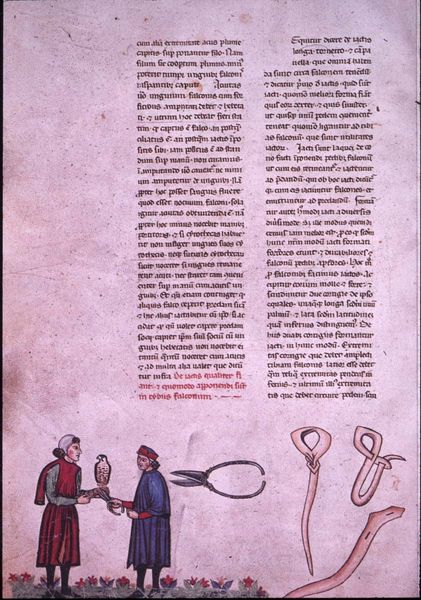
Titel: Falkenbuch Friedrichs des II.; De arte venandi cum avibus
Institution: Rom, Biblioteca Vaticana
Schlagwörter: blau, falke, mann, vogel, menschen, blume, blumen, hut, männer, rot, wiese, haube, mütze, mützen, gewand, schrift, stab, schere, buch, text, buchstabe, buchstaben, greif, greifvogel, falkenjagd, balu, falkner, handbuch, friedrich ii.